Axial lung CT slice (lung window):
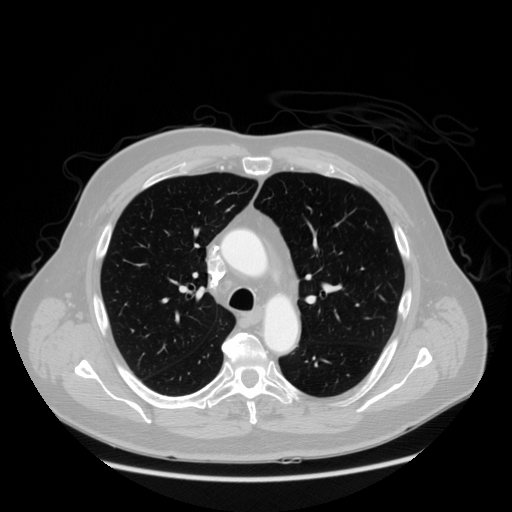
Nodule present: no